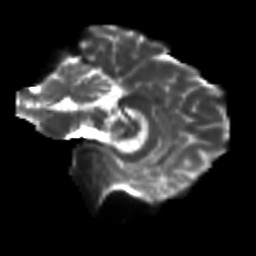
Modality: T2w
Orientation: sagittal
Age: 24
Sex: female
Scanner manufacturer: siemens
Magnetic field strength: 3 T
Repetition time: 3.5 s
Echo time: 0.104 s